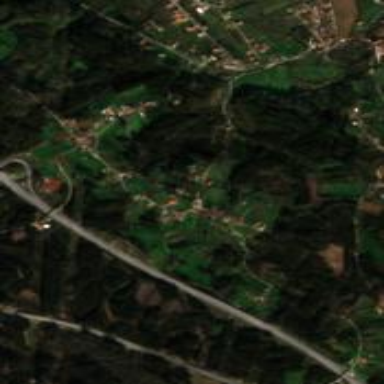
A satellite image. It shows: Small hamlet.